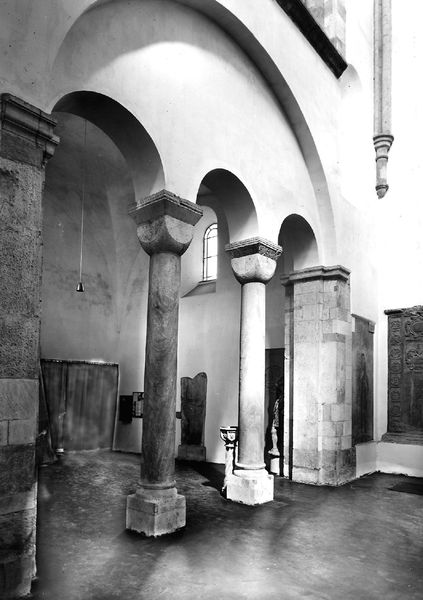
Titel: St. Maria im Kapitol in Köln
Standort: Köln, St. Maria im Kapitol (EU - D - NRW)
Schlagwörter: schatten, weiß, fenster, grau, lampe, licht, pfeiler, schwarz, säule, säulen, tür, sockel, stein, steine, innenraum, kirche, boden, skulptur, statue, relief, bogen, zwei, rundbogen, detail, innenansicht, foto, bögen, nische, kloster, dom, schlicht, becken, schwarzweiß, altar, arkaden, hauptschiff, kapitelle, kathedrale, kapitell, gesims, dienste, triforium, rundbögen, romanik, kapelle, dorisch, gothik, romanisch, lisene, blendbogen, taufbecken, tabernakel, weihwasser, seitenkapelle, grabstein, seitenaltar, weihwasserbecken, katitelle, romanic